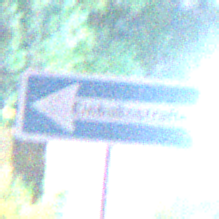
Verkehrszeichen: EinbahnstrasseLinksweisend
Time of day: Night
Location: Outdoor (Suburban)
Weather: PartlyCloudy
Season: NotSpecified
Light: Artificial